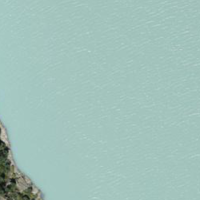
EUNIS habitat code: 14
Species observed at this site:
Hesperia comma